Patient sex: F
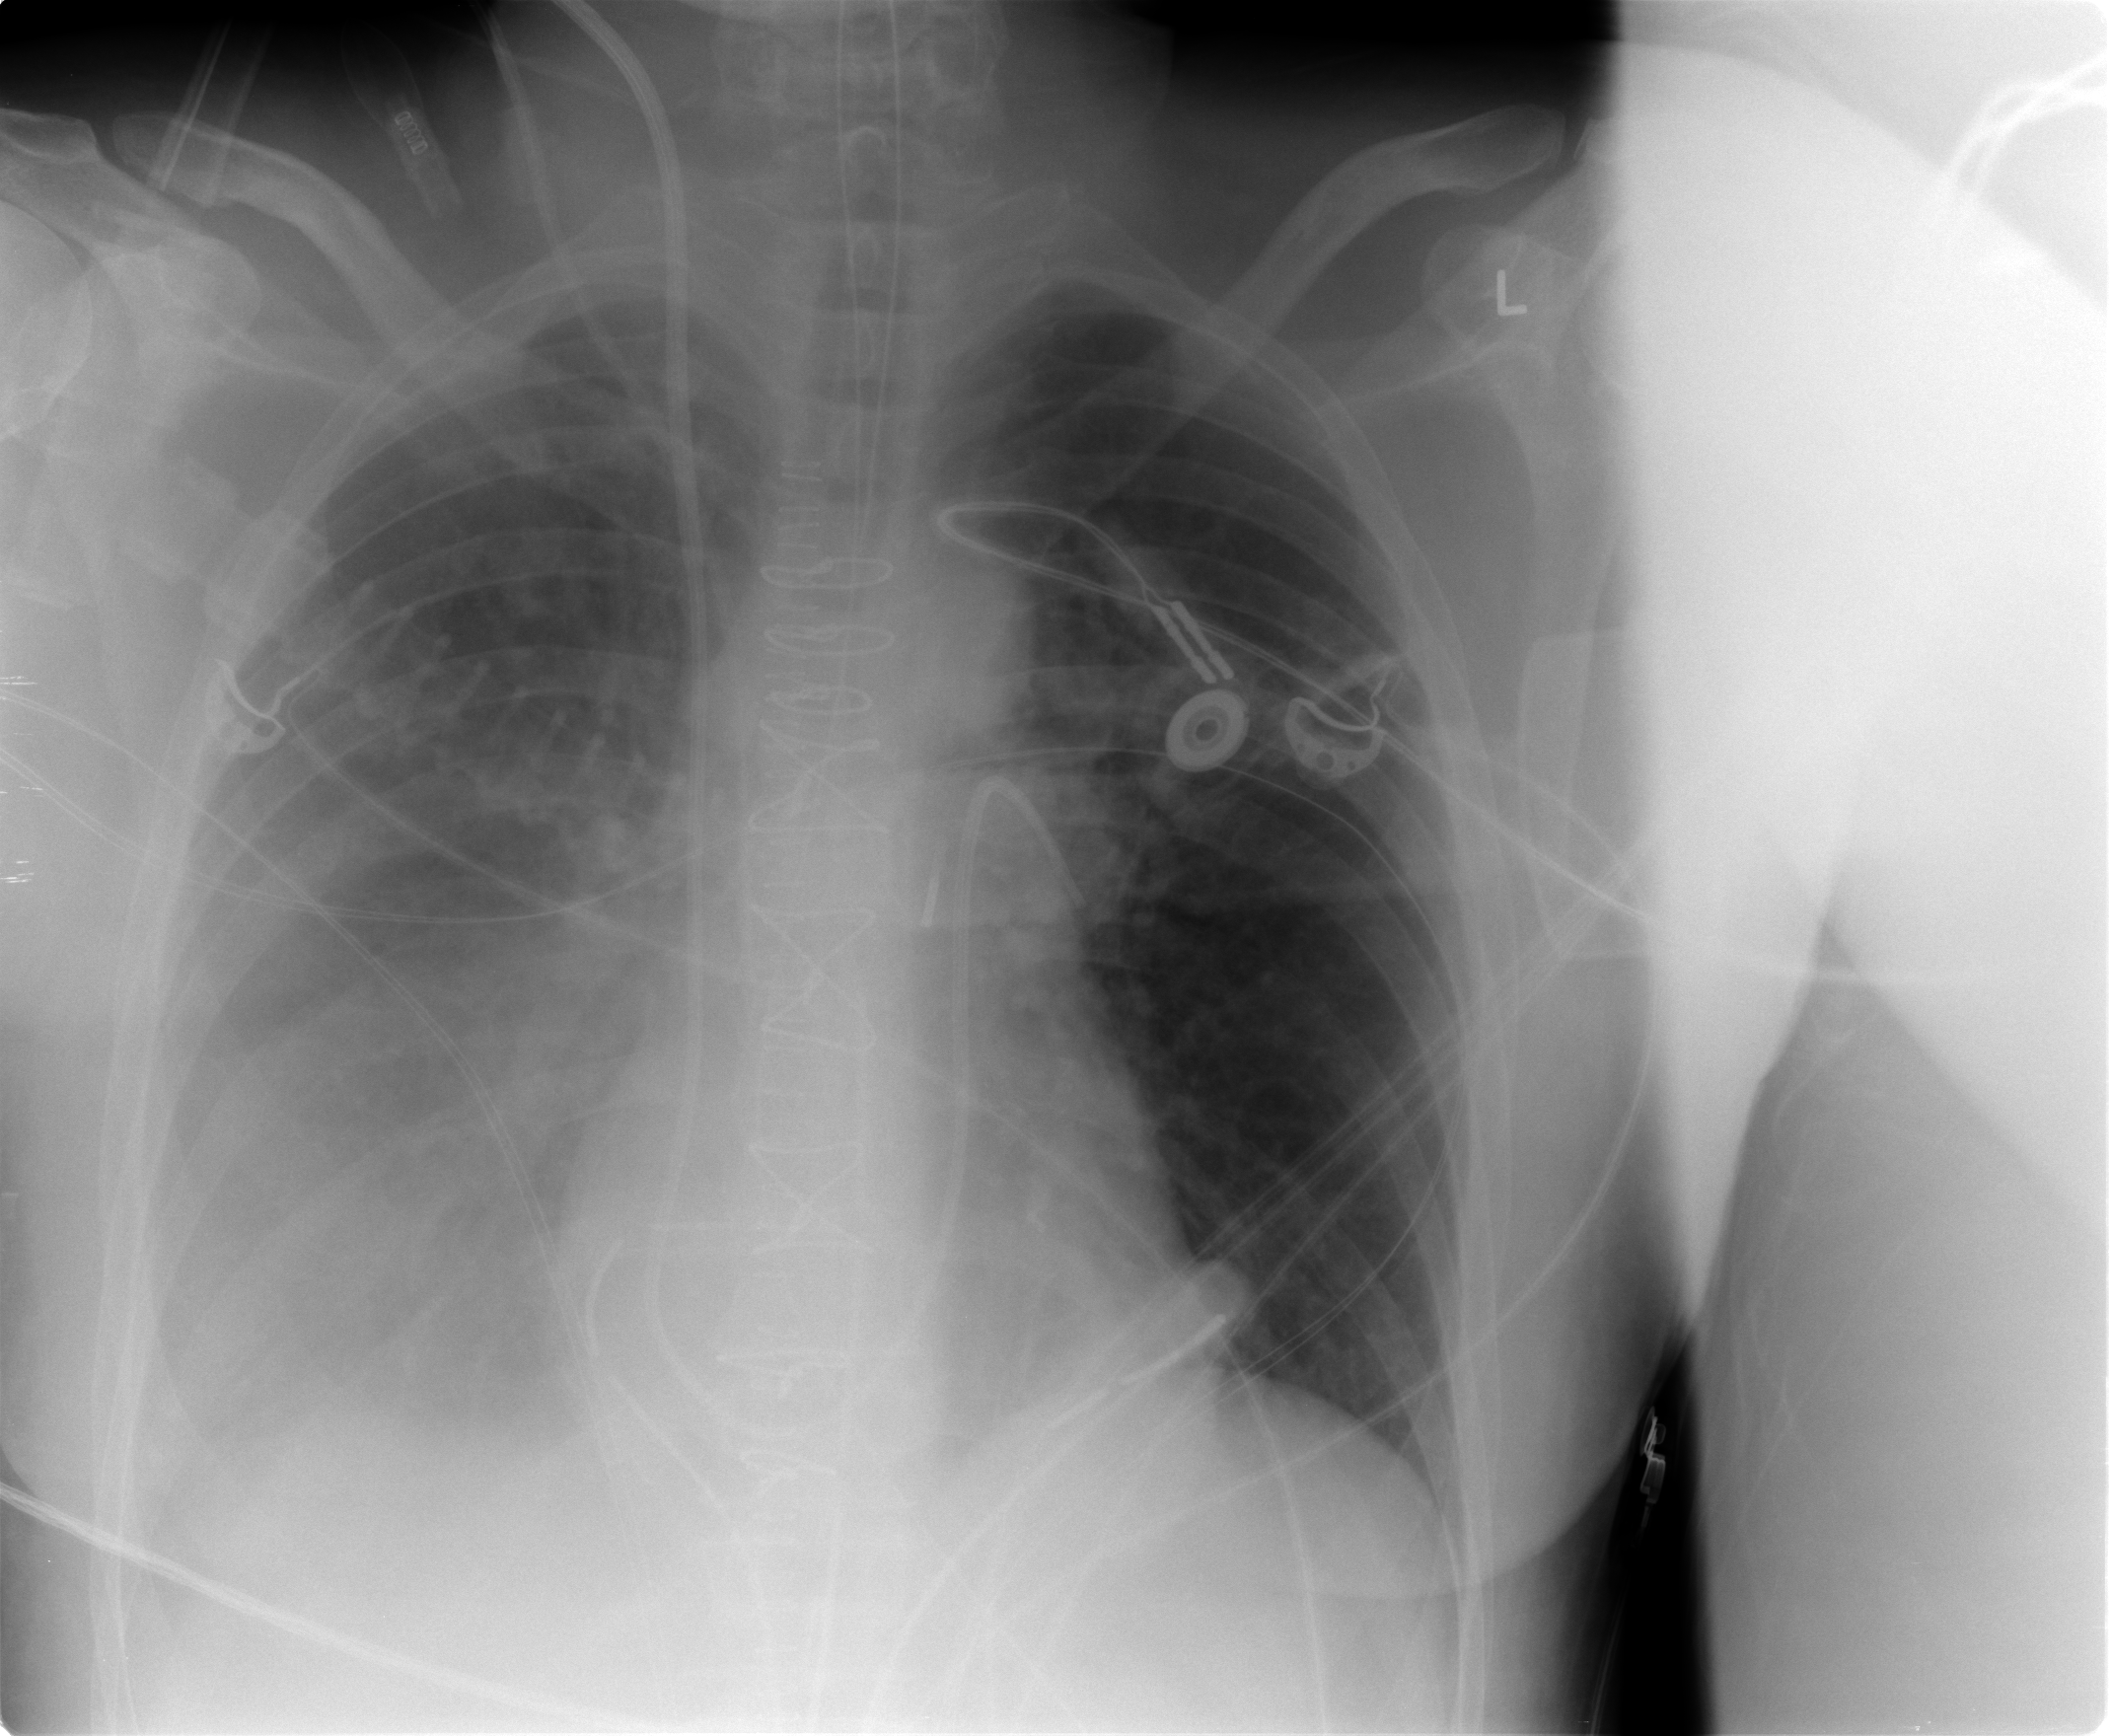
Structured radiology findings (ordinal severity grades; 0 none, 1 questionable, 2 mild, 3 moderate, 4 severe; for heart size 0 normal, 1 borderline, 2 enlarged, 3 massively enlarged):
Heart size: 0
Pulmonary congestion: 2
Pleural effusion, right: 3
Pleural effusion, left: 0
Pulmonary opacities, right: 2
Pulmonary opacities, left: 0
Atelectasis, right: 3
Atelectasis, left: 1